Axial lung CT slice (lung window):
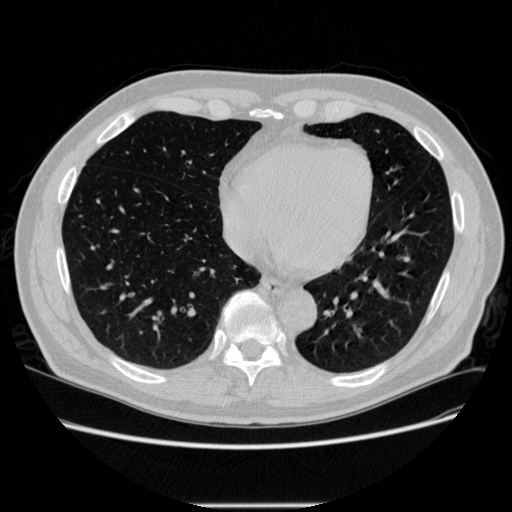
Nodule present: no